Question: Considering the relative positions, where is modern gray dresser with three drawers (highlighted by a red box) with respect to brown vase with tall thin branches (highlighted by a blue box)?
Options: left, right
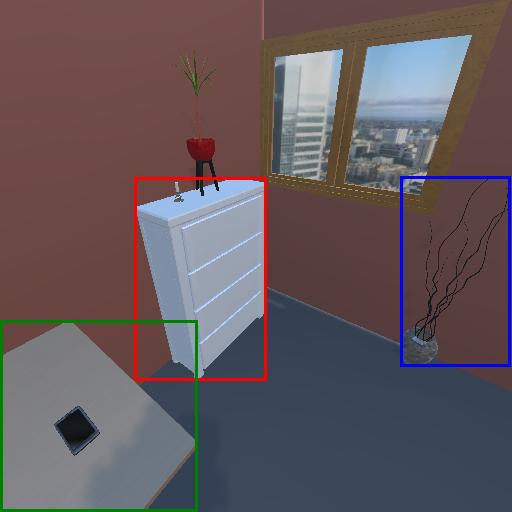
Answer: left